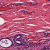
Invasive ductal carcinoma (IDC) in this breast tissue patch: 0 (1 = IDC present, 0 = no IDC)